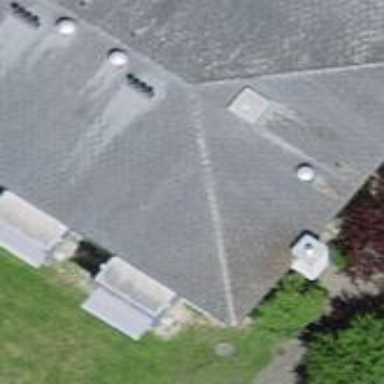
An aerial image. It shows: Residential building with hipped roof.